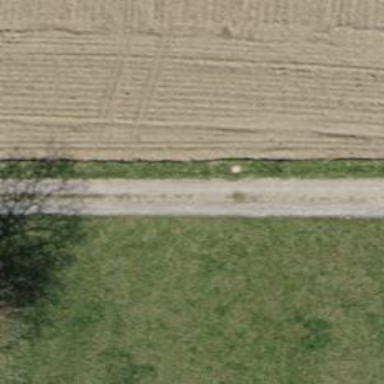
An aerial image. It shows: Track with grade2 pebblestone surface.